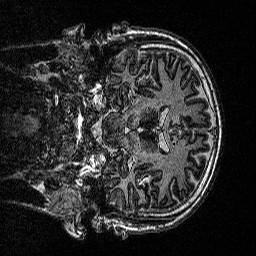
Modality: MP2RAGE
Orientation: coronal
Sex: male
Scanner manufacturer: siemens
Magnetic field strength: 3 T
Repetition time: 5 s
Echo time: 0.00292 s